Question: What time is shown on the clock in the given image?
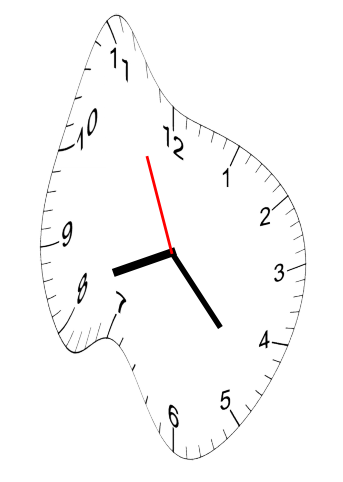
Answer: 08:22:56